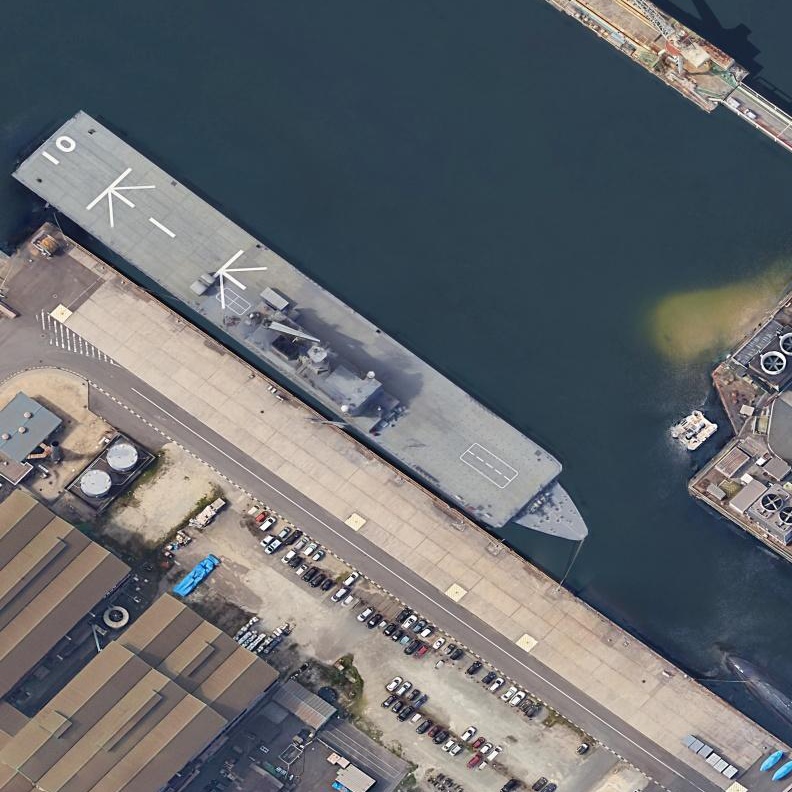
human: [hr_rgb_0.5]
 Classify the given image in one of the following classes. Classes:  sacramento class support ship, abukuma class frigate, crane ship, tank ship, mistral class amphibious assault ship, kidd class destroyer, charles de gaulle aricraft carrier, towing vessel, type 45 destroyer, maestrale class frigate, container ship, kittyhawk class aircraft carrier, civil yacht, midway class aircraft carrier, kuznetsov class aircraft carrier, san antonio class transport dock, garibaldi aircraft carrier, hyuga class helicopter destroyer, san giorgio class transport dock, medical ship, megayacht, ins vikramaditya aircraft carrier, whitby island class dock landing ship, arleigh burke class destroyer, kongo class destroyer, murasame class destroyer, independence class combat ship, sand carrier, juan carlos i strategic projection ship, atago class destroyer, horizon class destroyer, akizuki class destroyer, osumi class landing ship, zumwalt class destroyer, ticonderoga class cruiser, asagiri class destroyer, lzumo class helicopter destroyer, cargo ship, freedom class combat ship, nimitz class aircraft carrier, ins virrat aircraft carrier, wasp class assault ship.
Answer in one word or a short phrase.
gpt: Osumi class landing ship